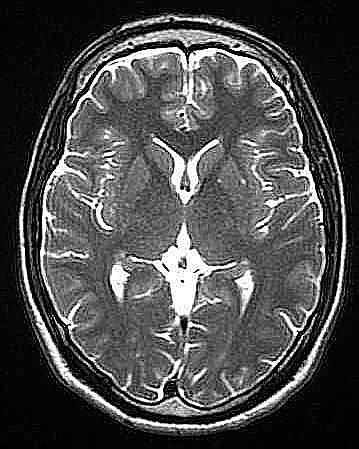
Label: notumor